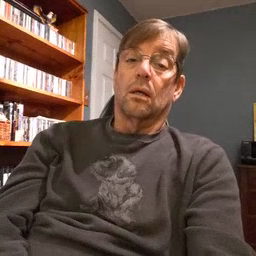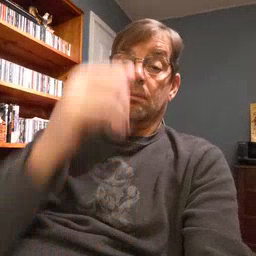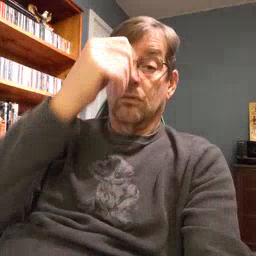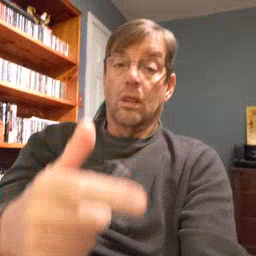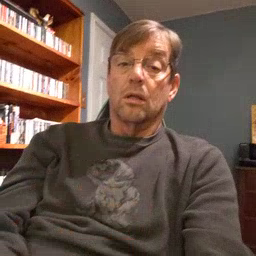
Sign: brother